A spectrogram of one vibration snapshot from a rotating bearing is shown (time on one axis, frequency on the other). Diagnose the bearing from this image, choosing from: normal, inner_race, outer_race, ball.
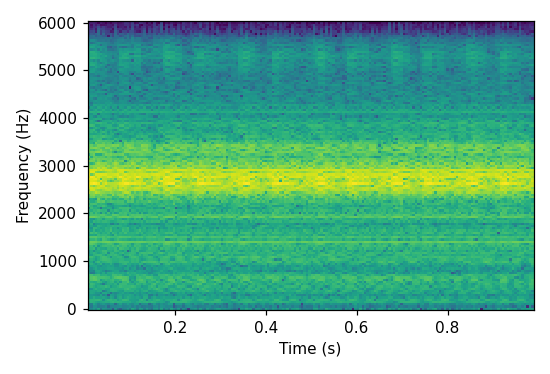
Answer: outer_race